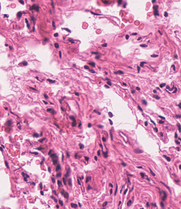
Tumor epithelial tissue: no
Tumor-associated stroma tissue: no
Normal tissue: yes